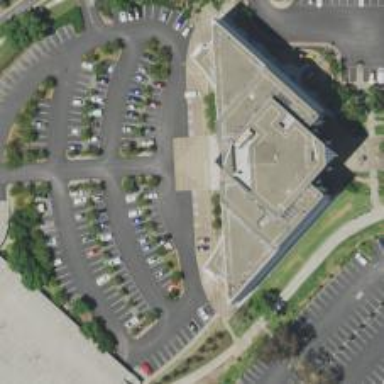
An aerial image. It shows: Parking space.